Question: Note that I don't think this problem is related to Backbone or JavaScript but it is necessary to include some Backbone code as context on the issue.
I have a <URL> with a route which takes a parameter called 'contactId'. It looks similar to this:
'''
Backbone.Router.extend({
routes: {
"jobs/new?contact_id=:contactId": "newForContact"
},
// Fetch the contact and initialize a new job model which
// is associated with that contact.
newForContact: function(contactId) {
var contact = new Contact(id: contactId);
contact.fetch({
success: _.bind(function(model, resp) {
var job = new Job(contact: contact);
this.new(job);
}
}, this));
},
// Show the JobView for the given job.
new: function(jobModel) {
view = new JobView(job: jobModel);
$('body').append(view.render().el);
}
};
'''
Now I'm trying to use this setup with 'pushState' turned on.
When I hit the route which triggers the 'newForContact' route, everything works as expected. However, if I press the browser's back button at this point, I am served the JSON response from the 'contact.fetch()' method straight out of the browser's cache. No request is sent to the server.

You can see this in the Rails app logs. In this part, I visit the route which triggers 'newForContact'.
'''
Started GET "/jobs/new?contact%5Bid%5D=1&contact%5Btype%5D=Customer" for 127.0.0.1 at 2012-10-31 22:41:48 +0000
Processing by JobsController#new as HTML
Parameters: {"contact"=>{"id"=>"1", "type"=>"Customer"}}
User Load (0.3ms) SELECT "users".* FROM "users" WHERE "users"."id" = $1 LIMIT 1 [["id", 1]]
Business Load (0.3ms) SELECT "businesses".* FROM "businesses" WHERE "businesses"."id" IN (1)
Rendered shared/_search_form.html.erb (0.3ms)
Job Load (0.4ms) SELECT "jobs".* FROM "jobs" WHERE "jobs"."business_id" = 1 ORDER BY created_at desc
Rendered jobs/_list.html.erb (1.5ms)
Rendered jobs/index.html.erb within layouts/application (4.1ms)
Rendered layouts/_head_content.html.erb (0.7ms)
Rendered layouts/_flash.html.erb (0.0ms)
Cache read: views/jobs/main_nav/d6a805d9b6f285e424f207add4f35595
Read fragment views/jobs/main_nav/d6a805d9b6f285e424f207add4f35595 (0.4ms)
Rendered layouts/_nav.html.erb (0.6ms)
Rendered layouts/_header.html.erb (0.7ms)
Completed 200 OK in 12ms (Views: 8.0ms | ActiveRecord: 1.0ms)
Cache read: http://print.dev/customers/1?
'''
You can see that it fetches the contact at this point with a JSON request.
'''
Started GET "/customers/1" for 127.0.0.1 at 2012-10-31 22:41:48 +0000
Processing by CustomersController#show as JSON
Parameters: {"id"=>"1"}
User Load (0.5ms) SELECT "users".* FROM "users" WHERE "users"."id" = $1 LIMIT 1 [["id", 1]]
Business Load (0.4ms) SELECT "businesses".* FROM "businesses" WHERE "businesses"."id" IN (1)
Customer Load (0.2ms) SELECT "customers".* FROM "customers" WHERE "customers"."business_id" = 1 AND "customers"."id" = $1 LIMIT 1 [["id", "1"]]
CustomerEmployee Load (0.3ms) SELECT "customer_employees".* FROM "customer_employees" WHERE "customer_employees"."employer_id" IN (1)
Job Load (0.4ms) SELECT "jobs".* FROM "jobs" WHERE "jobs"."contact_type" = 'Customer' AND "jobs"."contact_id" IN (1)
Invoice Load (0.3ms) SELECT "invoices".* FROM "invoices" WHERE "invoices"."client_id" IN (1)
Job Load (0.5ms) SELECT "jobs".* FROM "jobs" WHERE "jobs"."contact_id" = 1 AND "jobs"."contact_type" = 'Customer' AND "jobs"."state" = 'finished' AND "jobs"."invoice_id" IS NULL
Rendered customers/show.json.rabl (2.8ms)
Completed 200 OK in 67ms (Views: 3.2ms | ActiveRecord: 2.5ms)
'''
At this point, I would press the browser's back button but no new request is logged at the server.
This only happens on my staging server (<URL> in the staging environment which has caching turned on in the rails configs.
'''
config.action_controller.perform_caching = true
'''
Note that even with caching turned on, I can't recreate the bug in the development environment.
This issue occurs in 'Chrome 22.0.1229.94', 'FF 16.0.2' and 'Safari 6.0.1'. I'm using Rails '3.2.8'.
<URL>
If you really want to you can view the problem live on my staging server on Heroku.
Steps to Repro ( these don't work any longer since I patched the problem).
1. Log in here with email: user@example.com and pass: foobar
2. Visit http://print-staging.herokuapp.com/customers/2. You should see a messed up looking dialog box open up.
3. Click the small "New job" link in the dialog. The page should change and a new dialog should open.
4. Click the browser back button.
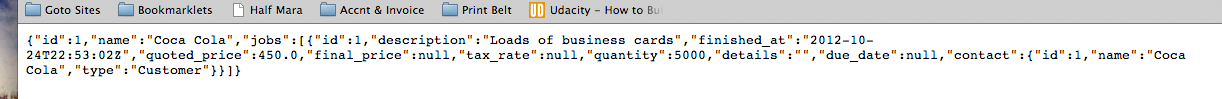
Answer: You can add a no-cache header to your response on the server-side, this should instruct the browser to not cache the response:
'''
response.headers["Cache-Control"] = "no-cache"
'''